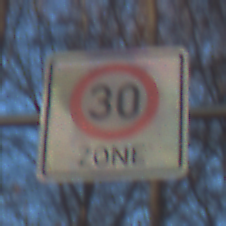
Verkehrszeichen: BeginnZone30
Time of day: SunriseSunset
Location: Outdoor (Nature)
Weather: Clear
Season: Autumn
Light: Natural